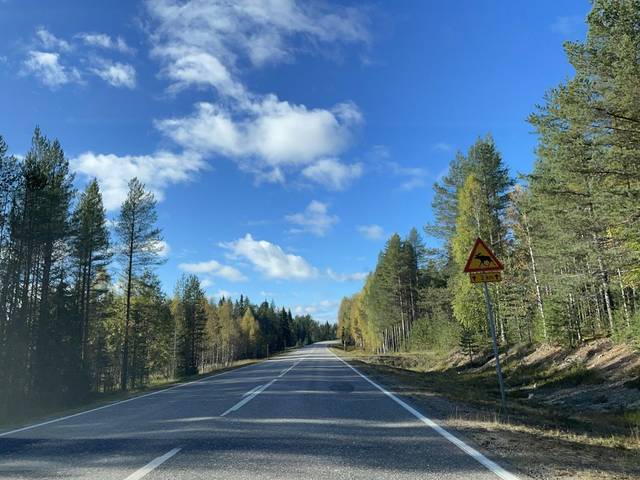
Region: Finland
Coordinates: 66.088, 28.292